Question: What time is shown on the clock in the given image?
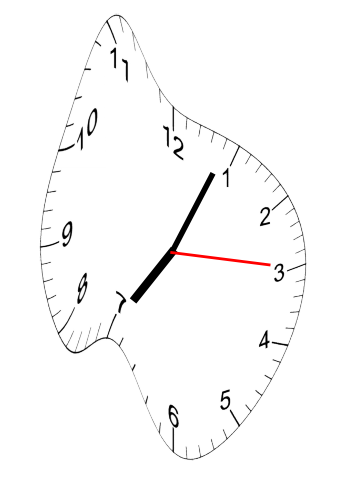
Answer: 07:04:15